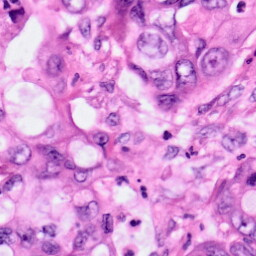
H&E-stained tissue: Pancreatic